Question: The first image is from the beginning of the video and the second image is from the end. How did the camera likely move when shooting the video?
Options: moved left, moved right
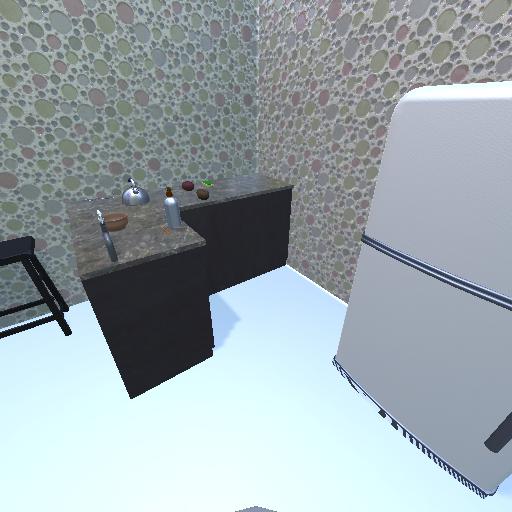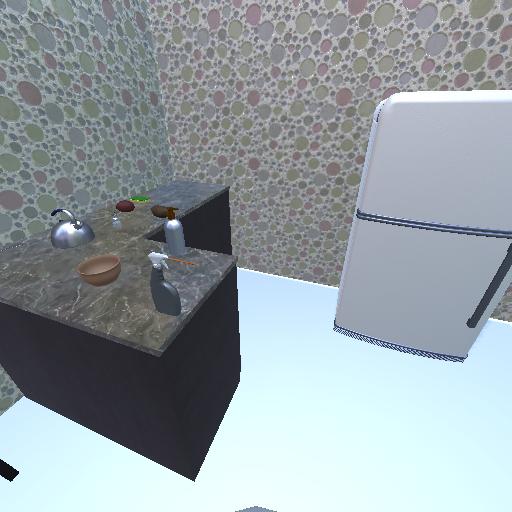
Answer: moved left